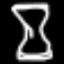
Label: hourglass